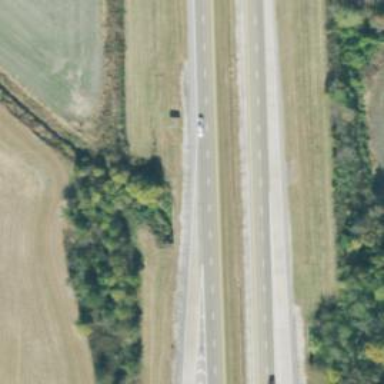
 surfaced with asphalt. It is classified as trunk highway."